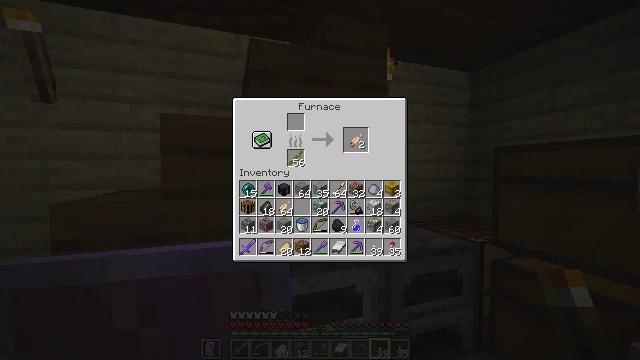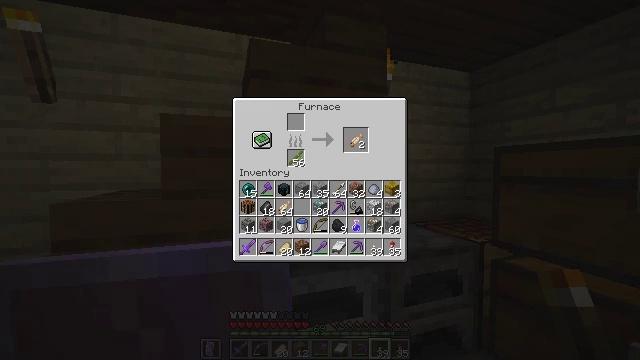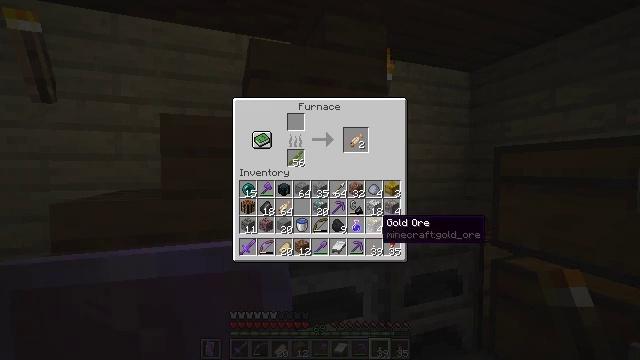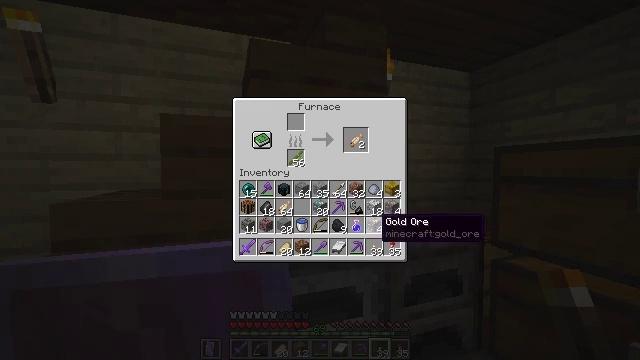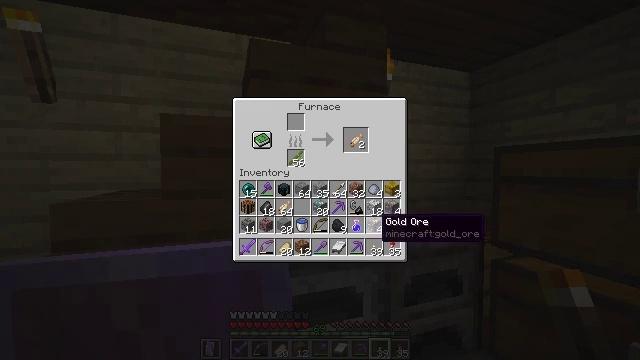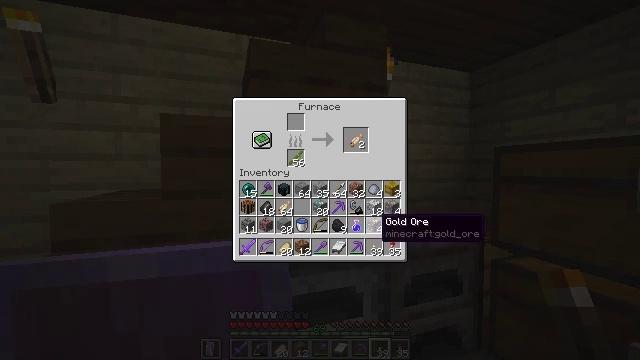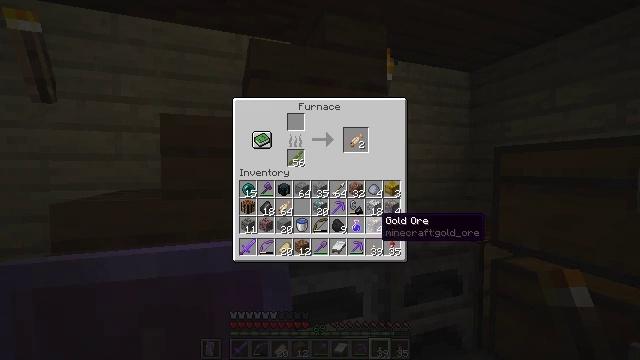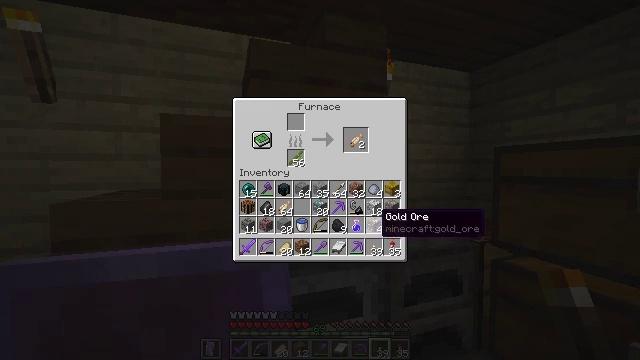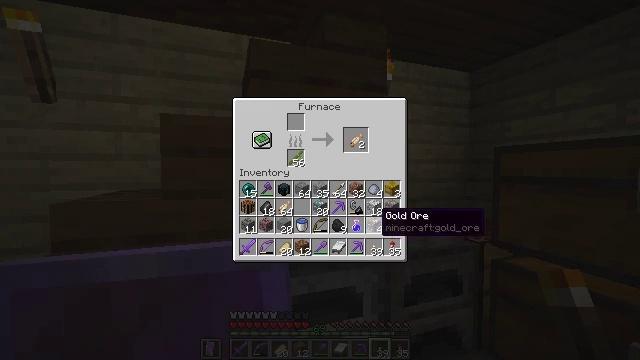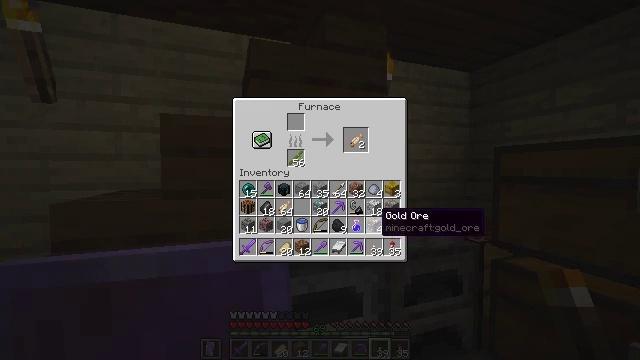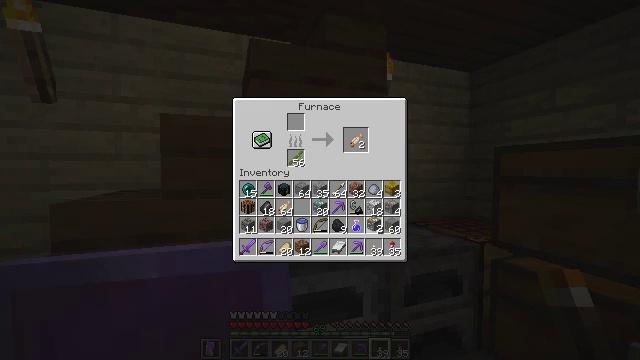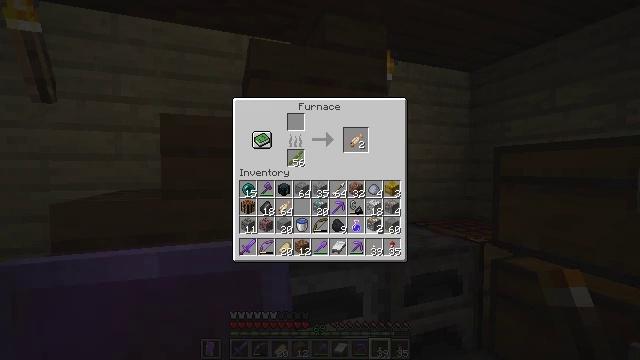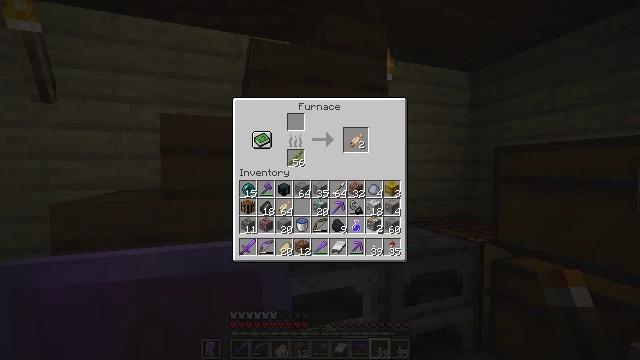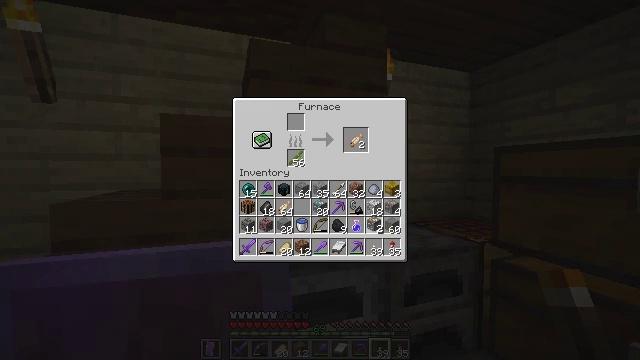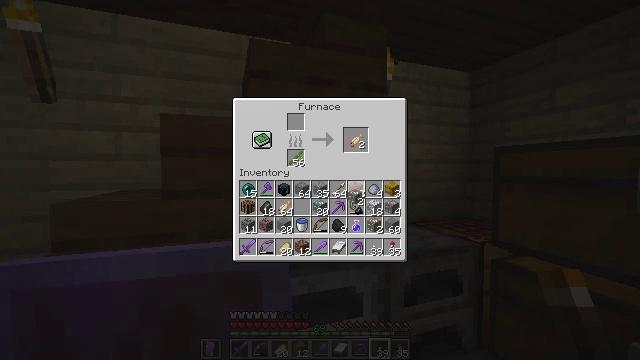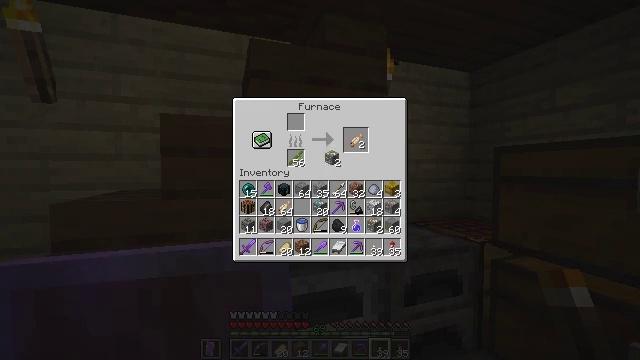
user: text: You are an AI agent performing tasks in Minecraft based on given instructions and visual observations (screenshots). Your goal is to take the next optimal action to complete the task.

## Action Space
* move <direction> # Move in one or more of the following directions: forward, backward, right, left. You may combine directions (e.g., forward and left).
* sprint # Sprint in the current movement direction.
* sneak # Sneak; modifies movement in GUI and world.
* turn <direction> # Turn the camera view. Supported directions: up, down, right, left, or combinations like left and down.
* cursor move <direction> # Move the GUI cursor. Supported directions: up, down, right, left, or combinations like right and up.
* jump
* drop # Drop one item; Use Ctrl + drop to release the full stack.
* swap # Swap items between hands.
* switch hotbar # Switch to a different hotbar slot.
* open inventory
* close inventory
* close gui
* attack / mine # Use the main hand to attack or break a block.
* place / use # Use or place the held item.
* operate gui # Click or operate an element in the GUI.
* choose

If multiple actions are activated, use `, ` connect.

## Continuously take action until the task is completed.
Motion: motion action
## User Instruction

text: craft item air
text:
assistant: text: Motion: sneak
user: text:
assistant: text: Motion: sneak
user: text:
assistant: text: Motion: sneak
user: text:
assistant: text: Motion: sneak
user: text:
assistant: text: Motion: sneak
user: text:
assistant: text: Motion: sneak
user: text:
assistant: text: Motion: sneak
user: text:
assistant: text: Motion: no_op
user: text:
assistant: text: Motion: no_op
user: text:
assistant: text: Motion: use / place
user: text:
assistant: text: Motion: use / place
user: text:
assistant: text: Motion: use / place
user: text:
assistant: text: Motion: no_op
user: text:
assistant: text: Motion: turn left and up
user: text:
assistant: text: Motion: turn left and up
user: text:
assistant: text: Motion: turn left and up
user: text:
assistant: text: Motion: no_op
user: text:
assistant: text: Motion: no_op
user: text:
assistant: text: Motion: no_op
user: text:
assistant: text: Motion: no_op
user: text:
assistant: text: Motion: no_op
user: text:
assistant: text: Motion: no_op
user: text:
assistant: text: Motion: no_op
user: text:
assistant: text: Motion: turn left
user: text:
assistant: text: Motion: turn left
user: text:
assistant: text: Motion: no_op
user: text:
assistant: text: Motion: no_op
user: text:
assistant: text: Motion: no_op
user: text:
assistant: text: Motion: no_op
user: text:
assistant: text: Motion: no_op